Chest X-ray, PA view. Patient: 46 years old, sex F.
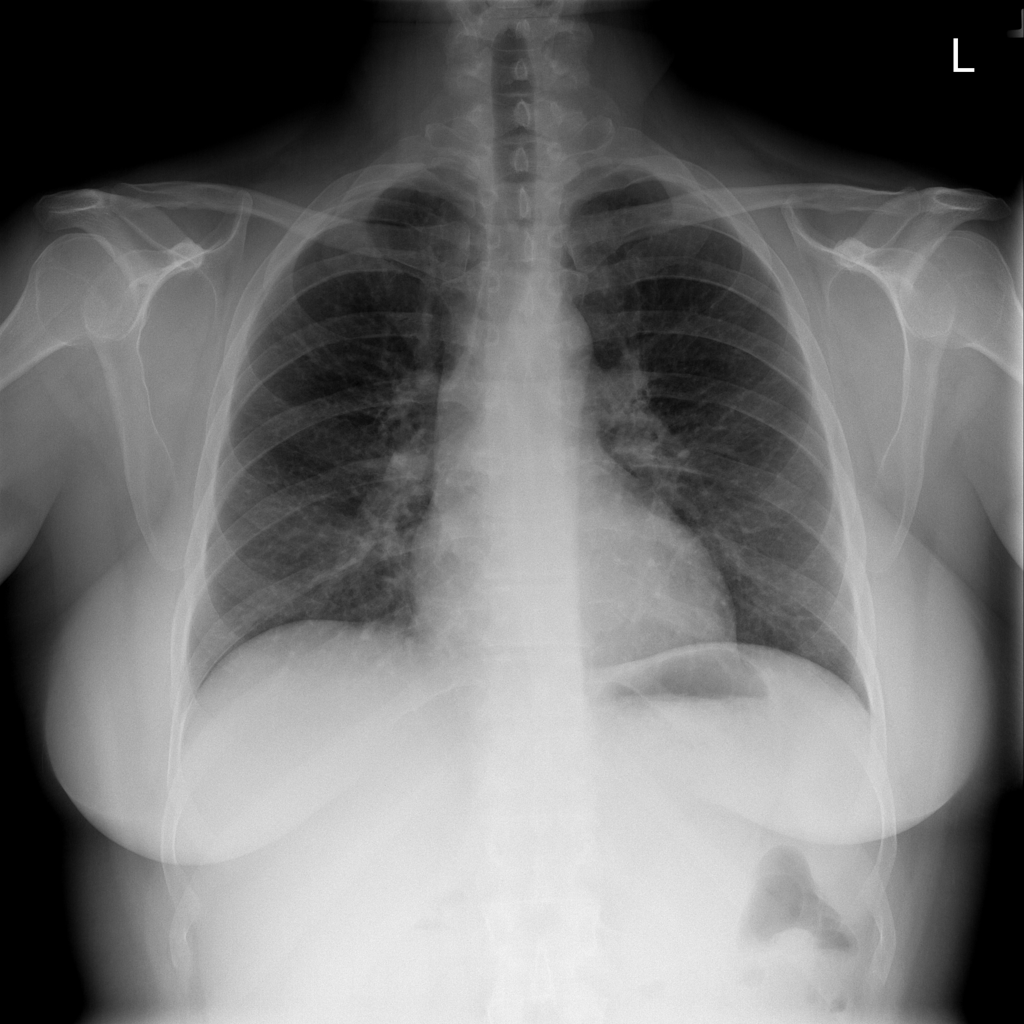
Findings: Mass